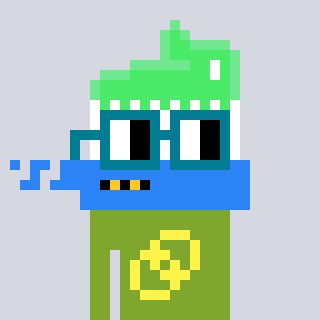
a pixel art character with square dark green glasses, a toothbrush-shaped head and a slimegreen-colored body on a cool background